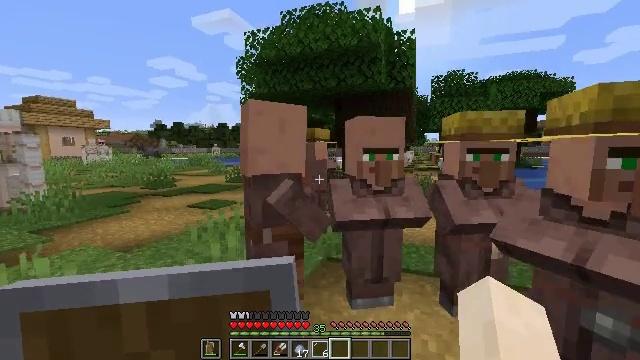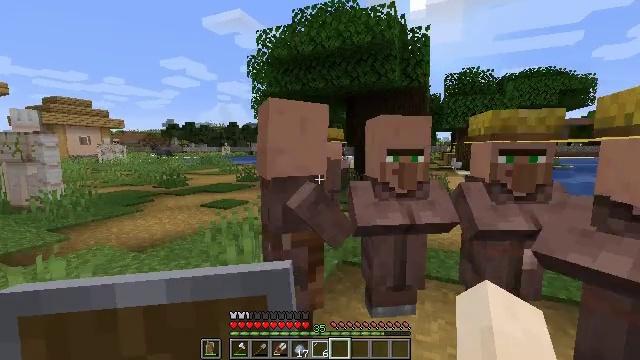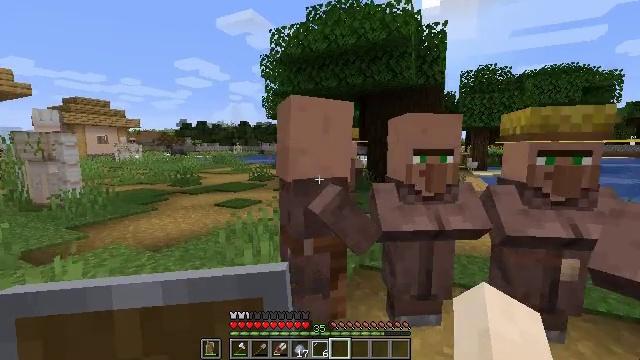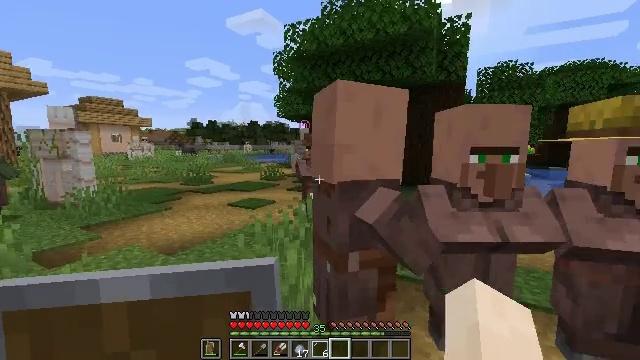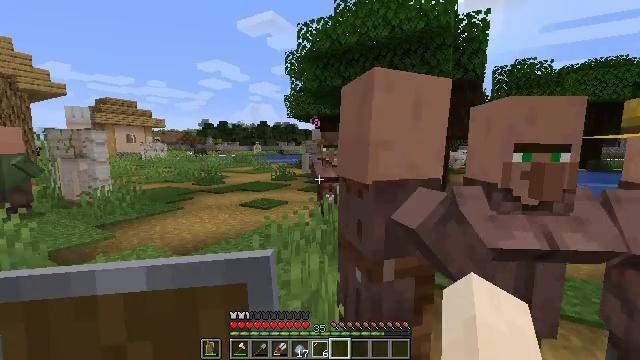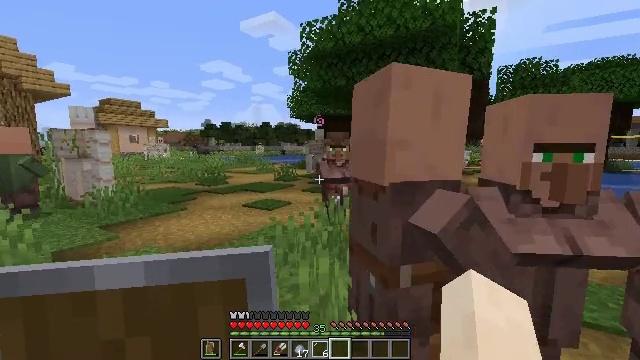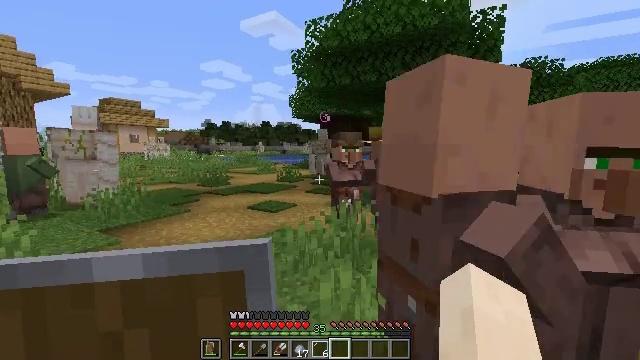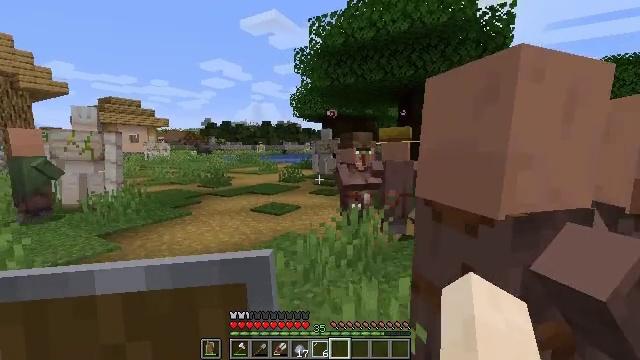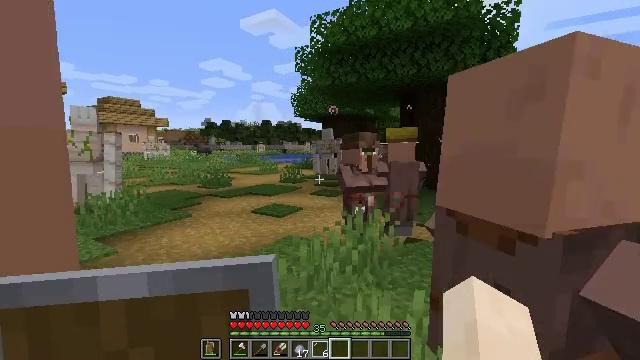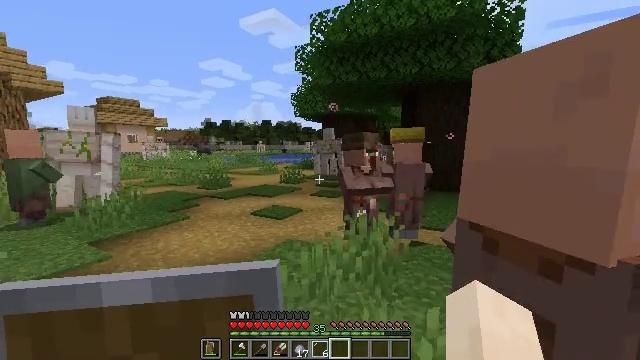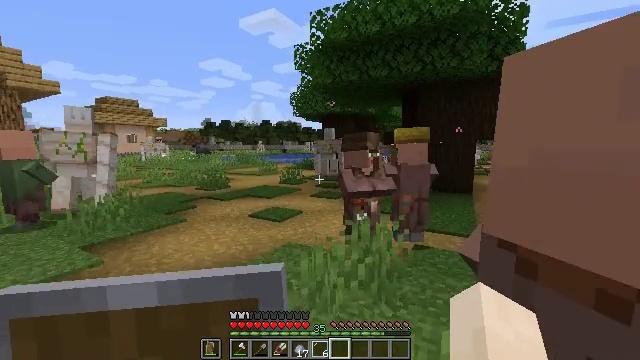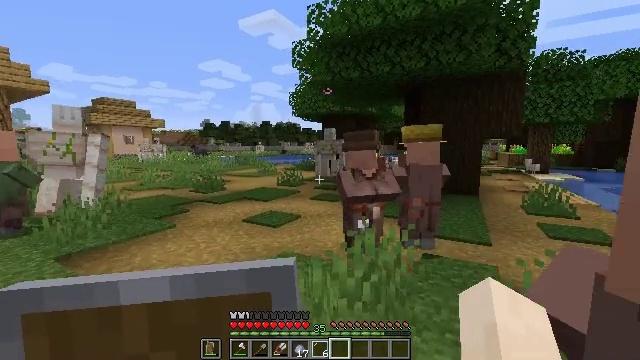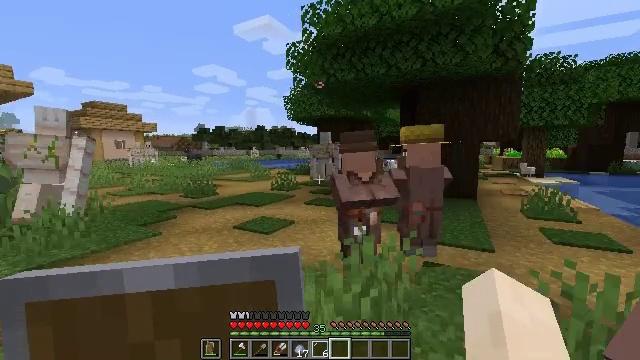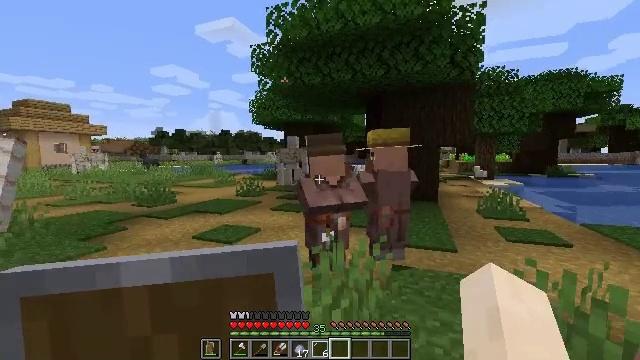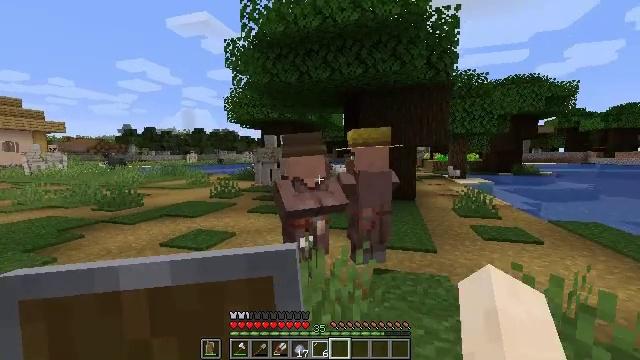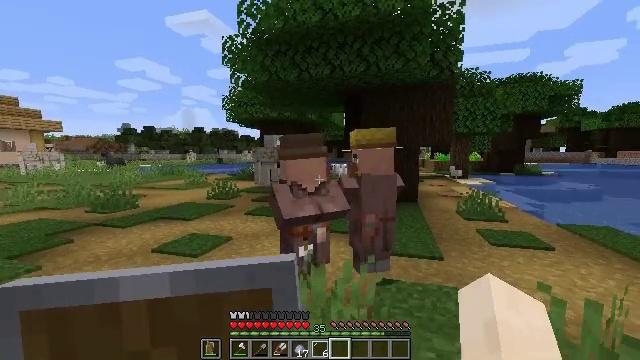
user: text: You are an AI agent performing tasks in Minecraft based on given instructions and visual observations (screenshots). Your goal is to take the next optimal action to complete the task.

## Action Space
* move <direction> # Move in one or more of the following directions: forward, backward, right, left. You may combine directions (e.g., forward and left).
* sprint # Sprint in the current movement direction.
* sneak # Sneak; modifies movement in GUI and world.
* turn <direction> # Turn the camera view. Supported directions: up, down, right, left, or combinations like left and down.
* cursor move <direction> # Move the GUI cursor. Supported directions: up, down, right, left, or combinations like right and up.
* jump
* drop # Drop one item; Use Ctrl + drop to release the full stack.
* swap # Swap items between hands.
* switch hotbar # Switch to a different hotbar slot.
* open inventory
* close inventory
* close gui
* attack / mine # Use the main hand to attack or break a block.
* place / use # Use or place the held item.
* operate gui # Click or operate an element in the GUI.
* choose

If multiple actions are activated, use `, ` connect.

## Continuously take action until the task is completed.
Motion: motion action
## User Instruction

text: Craft a bow in the crafting menu.
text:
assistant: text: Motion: move forward and move left, turn left
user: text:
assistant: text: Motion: move forward and move left, turn left
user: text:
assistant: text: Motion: move forward and move left, turn left
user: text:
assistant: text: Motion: move forward and move left, turn left
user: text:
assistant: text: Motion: move forward and move left
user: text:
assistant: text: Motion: move forward and move left
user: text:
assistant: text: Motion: move forward and move left
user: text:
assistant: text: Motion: move forward
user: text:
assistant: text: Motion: move forward
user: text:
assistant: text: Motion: move forward
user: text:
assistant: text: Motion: move forward
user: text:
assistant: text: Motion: move forward, turn right
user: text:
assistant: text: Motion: move forward, turn right and up
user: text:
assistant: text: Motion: move forward, turn right
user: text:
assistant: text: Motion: move forward
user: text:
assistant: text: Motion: move forward
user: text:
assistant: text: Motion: move forward, turn left, use / place
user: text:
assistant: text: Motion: use / place
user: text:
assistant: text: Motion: use / place
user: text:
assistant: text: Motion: no_op
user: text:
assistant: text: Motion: no_op
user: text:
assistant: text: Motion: no_op
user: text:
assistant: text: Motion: no_op
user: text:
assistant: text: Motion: no_op
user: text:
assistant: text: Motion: no_op
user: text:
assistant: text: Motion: no_op
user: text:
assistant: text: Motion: no_op
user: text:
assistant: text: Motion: no_op
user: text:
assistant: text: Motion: no_op
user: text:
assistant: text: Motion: cursor move left